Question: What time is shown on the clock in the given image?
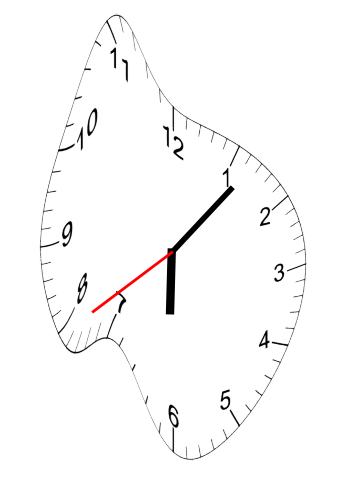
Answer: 06:06:39